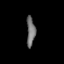
Tissue: prostate
Cell type: T cells
Senescence score: 0.3352
Nuclear area (px): 243
Mean DAPI intensity: 114.173